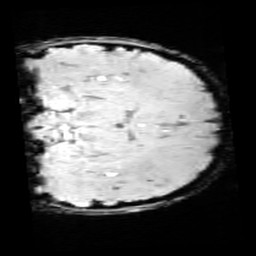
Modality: SWI
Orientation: coronal
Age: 9
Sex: male
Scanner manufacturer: siemens
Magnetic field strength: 3 T
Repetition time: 0.027 s
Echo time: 0.02 s